Interaction volume radius: 10 \u00c5
Interaction volume height: 15 \u00c5
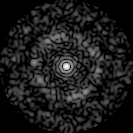
Disorder parameter: 0.8324